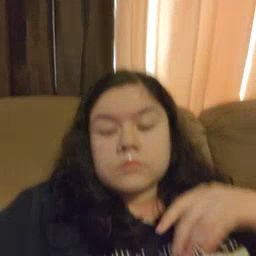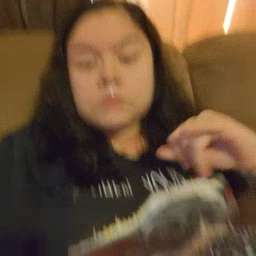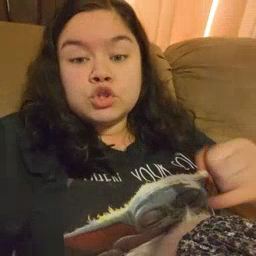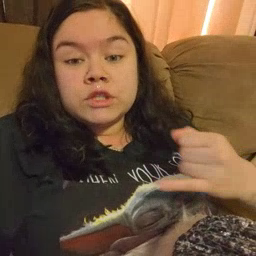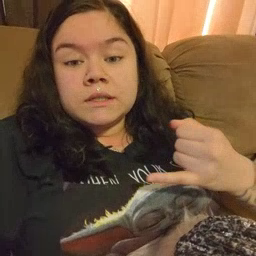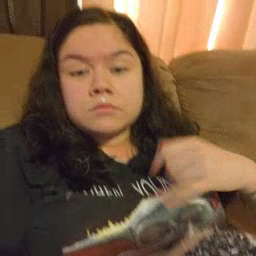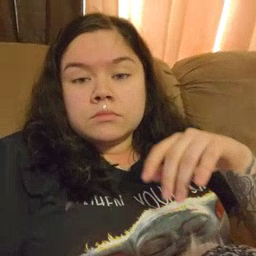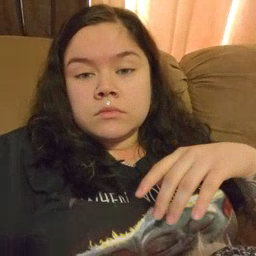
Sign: jeans